Question: I have a container that I'm setting to be absolutely positioned on a page because I want it to float over the background content. The problem is that the container is not 100% of the width of the screen. As a result, even though the 'col widths' are appropriate and the content is in fact centered in the row, it appears totally off.
Any thoughts?

View code:
'''
<div class="container home-marketing">
<div class="row">
<div class="col-xs-12 col-sm-10 col-sm-offset-1 col-md-8 col-md-offset-2 jumbotron-marketing-wrapper">
<p class="jumbotron-marketing">Rent the gear you need to get outside</p>
<p class="jumbotron-marketing">We deliver & pickup even last minute requests</p>
<p class="jumbotron-marketing">Save money, save time, save space</p>
</div>
</div>
</div>
'''
CSS code:
'''
/* NOTE adding width: 100% does NOT help */
@media only screen and (min-width : 320px) {
.home-marketing {
position: absolute;
padding-top: 65%;
}
}
@media only screen and (min-width : 768px){
.home-marketing {
position: absolute;
padding-top: 20%;
}
}
@media only screen and (min-width : 961px){
.home-marketing {
position: absolute;
padding-top:27%;
}
}
'''
Rendered HTML
You can see that the home-marketing container is different because the computed width is 646.661926269531px, but for the navbar for example, the computed width is 970px
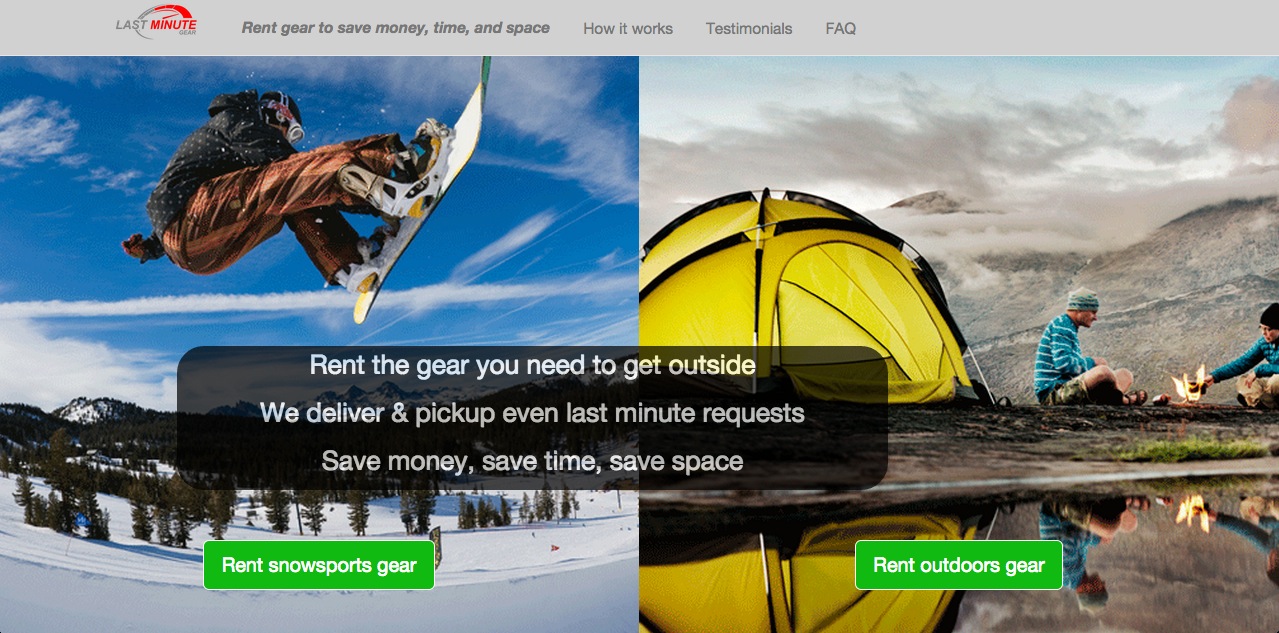
Answer: Why you are adding class container to absolute element?
'''
.home-marketing{
width:100%;
}
<div class="home-marketing">
<div class="row">
<div class="col-xs-12 col-sm-10 col-sm-offset-1 col-md-8 col-md-offset-2 jumbotron-marketing-wrapper">
<p class="jumbotron-marketing">Rent the gear you need to get outside</p>
<p class="jumbotron-marketing">We deliver & pickup even last minute requests</p>
<p class="jumbotron-marketing">Save money, save time, save space</p>
</div>
</div>
</div>
'''